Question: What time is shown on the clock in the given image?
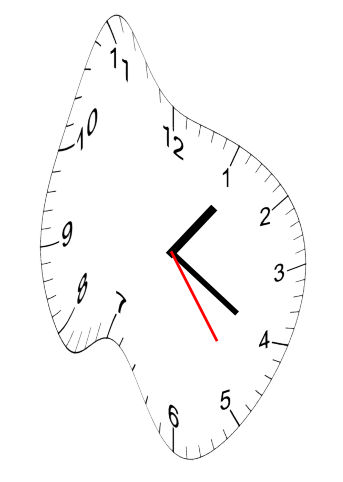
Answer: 01:20:24